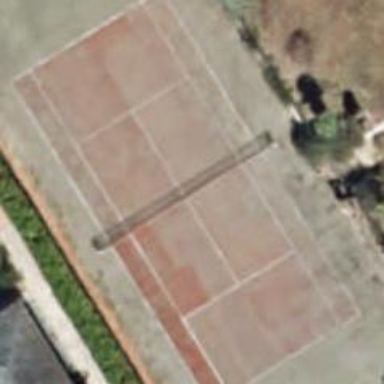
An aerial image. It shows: Tennis court on pitch designated for leisure land.